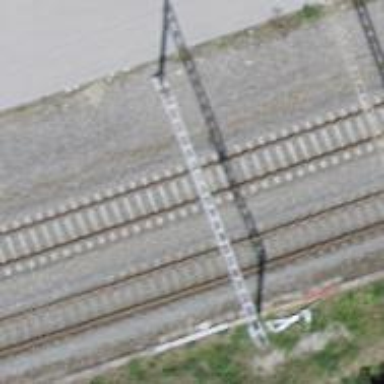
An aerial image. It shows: Single-track railway with electrified contact lines.